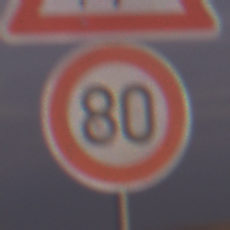
Verkehrszeichen: Geschwindigkeit80
Zusatzzeichen oben: KinderRechts
Umgebung: Outdoor, Nature
Tageszeit: SunriseSunset
Wetter: PartlyCloudy
Licht: Natural
Jahreszeit: NotSpecified
Kontrast: LowContrast